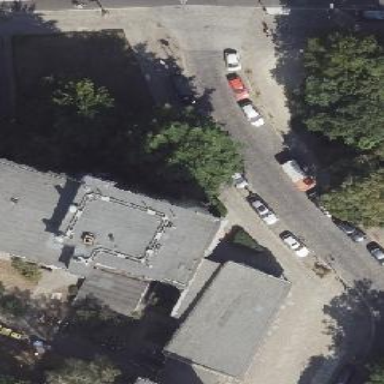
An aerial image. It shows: Street side parking area with sett surface.